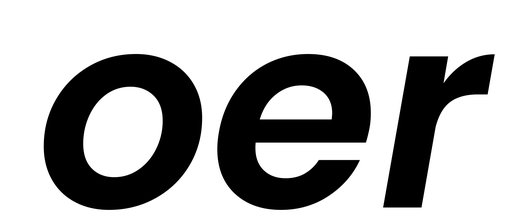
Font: Poppins-SemiBoldItalic